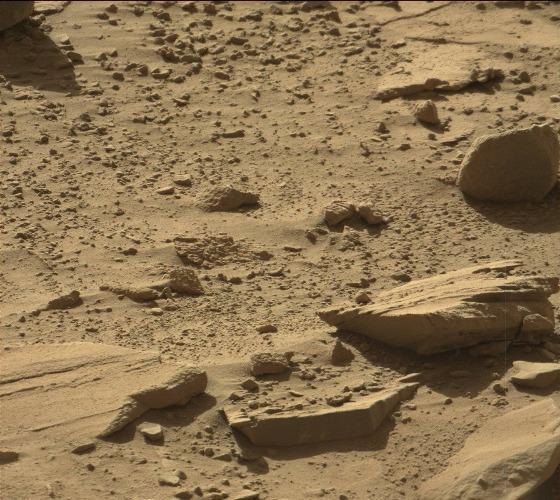
Terrain classes present: Bedrock, Gravel / Sand / Soil, Rock, Shadow